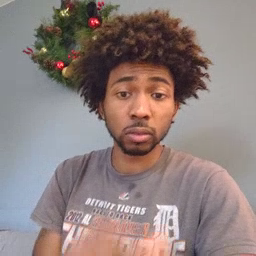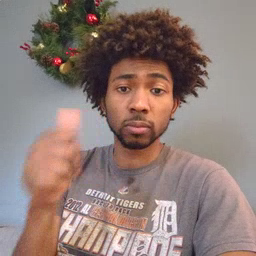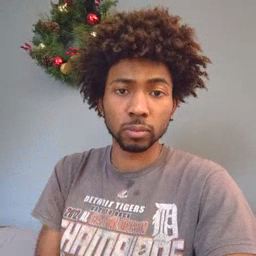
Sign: another